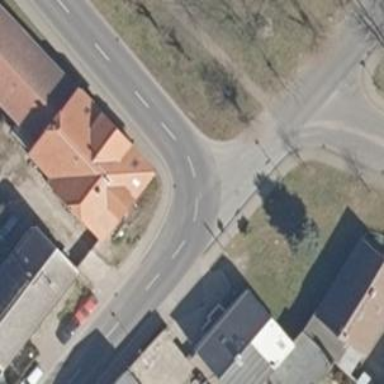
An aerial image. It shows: Secondary road with asphalt surface.